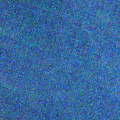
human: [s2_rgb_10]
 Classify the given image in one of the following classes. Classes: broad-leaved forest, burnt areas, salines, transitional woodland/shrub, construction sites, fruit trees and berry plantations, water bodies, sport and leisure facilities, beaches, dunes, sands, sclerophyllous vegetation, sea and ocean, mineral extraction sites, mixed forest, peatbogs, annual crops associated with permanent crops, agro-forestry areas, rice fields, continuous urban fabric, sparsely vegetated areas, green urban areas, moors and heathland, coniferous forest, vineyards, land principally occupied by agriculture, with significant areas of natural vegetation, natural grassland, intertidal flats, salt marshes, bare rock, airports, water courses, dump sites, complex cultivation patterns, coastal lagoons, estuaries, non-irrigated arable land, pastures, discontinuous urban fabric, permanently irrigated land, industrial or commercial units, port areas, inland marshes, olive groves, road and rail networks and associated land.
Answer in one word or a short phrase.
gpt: water bodies